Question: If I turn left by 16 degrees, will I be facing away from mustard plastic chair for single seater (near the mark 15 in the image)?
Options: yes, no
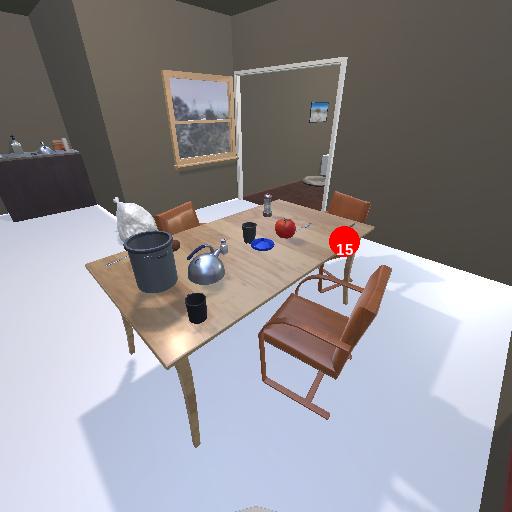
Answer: yes